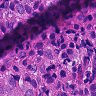
Metastatic tissue present: yes